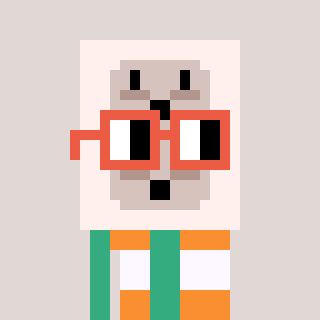
a pixel art character with square orange glasses, a outlet-shaped head and a teal-colored body on a warm background